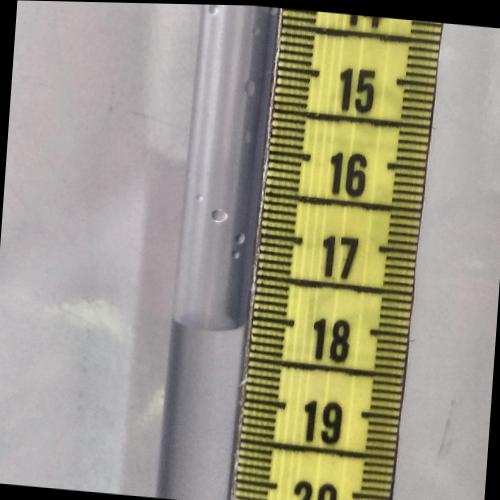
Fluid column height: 18.1 cm